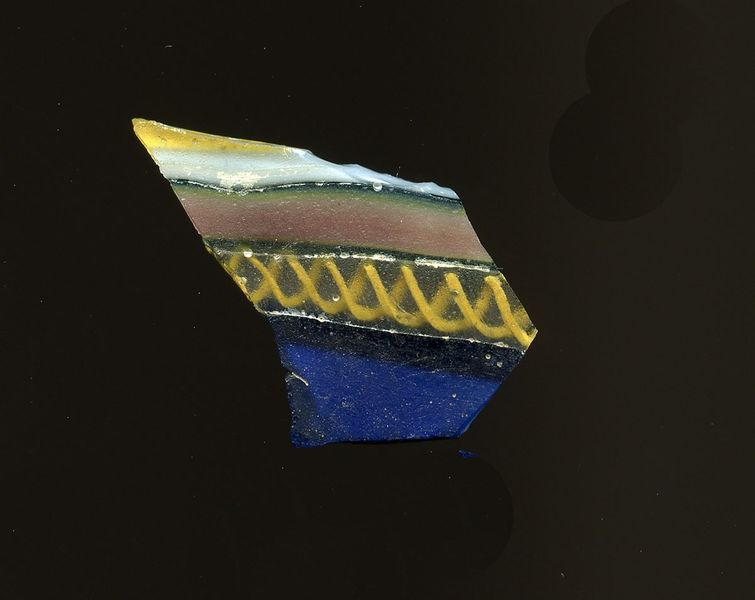
Titel: Fragment eines Gefäßes
Standort: Hamburg
Institution: Museum für Kunst und Gewerbe Hamburg
Schlagwörter: glas, antike, geschnitten, kaiserzeit, gepresst, aufbewahrung, schankgeschirr, gefäß, behälter, frühe kaiserzeit, prinzipat, römische, mittlere, späte